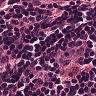
Metastatic tissue present: yes